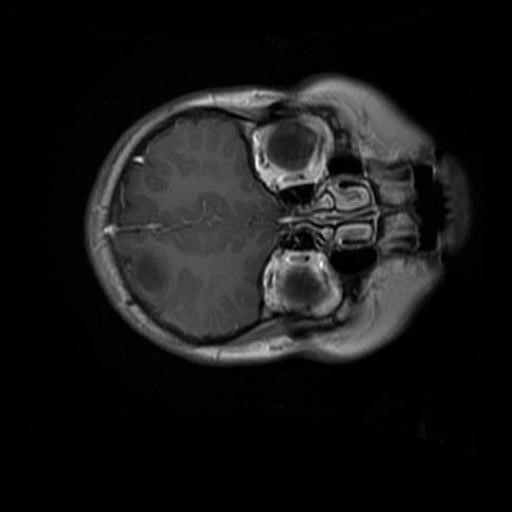
Label: brain_glioma